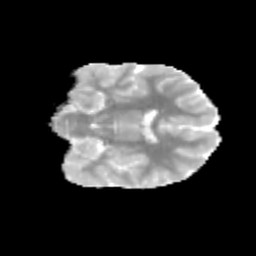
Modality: MD
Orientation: coronal
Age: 13
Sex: female
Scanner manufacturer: siemens
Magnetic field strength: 3 T
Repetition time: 3.8 s
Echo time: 0.07 s